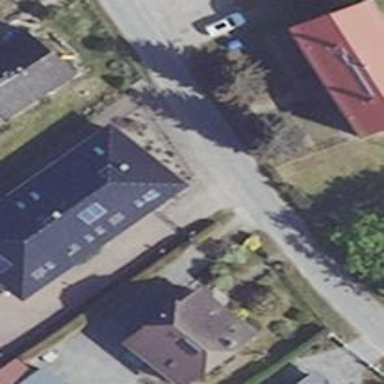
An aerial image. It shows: Semidetached house.